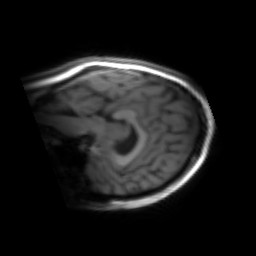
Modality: inplaneT1
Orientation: sagittal
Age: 20
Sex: female
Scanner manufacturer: siemens
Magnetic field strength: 3 T
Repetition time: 1.2 s
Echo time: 0.00251 s